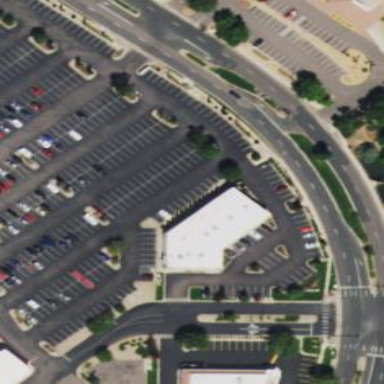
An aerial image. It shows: Parking area.